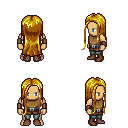
a pixel art fantasy rpg character, male body template, human, tanned skin, leather chest armor, teal pants, blonde extra-long hairstyle, leather bracers, brown shoes, four views (front, back, left, right), 2x2 character sprite sheet, small pixel art, hard edges, no anti-aliasing